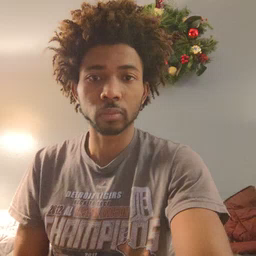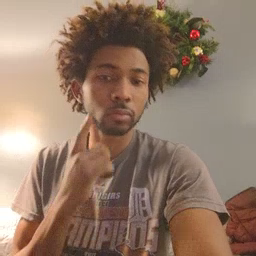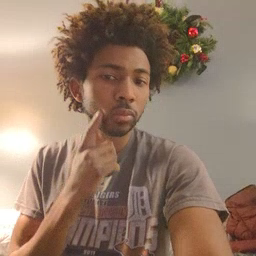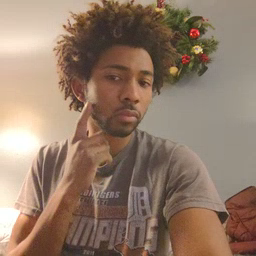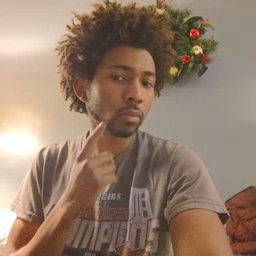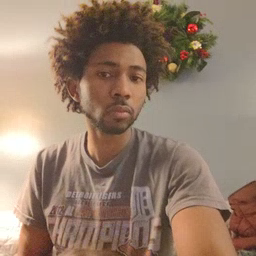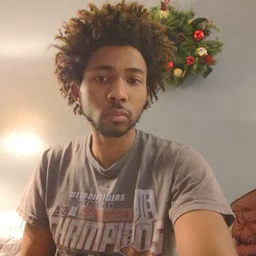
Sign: cheek